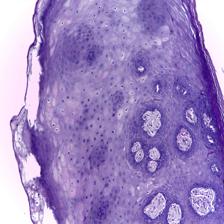
Diagnosis: Normal